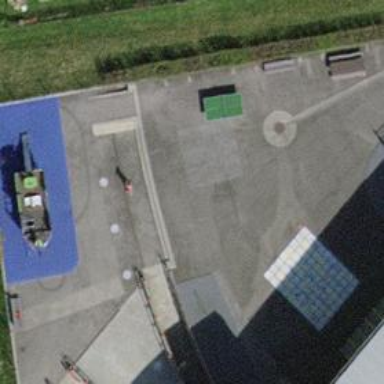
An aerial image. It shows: Playground area for leisure activities on the land.